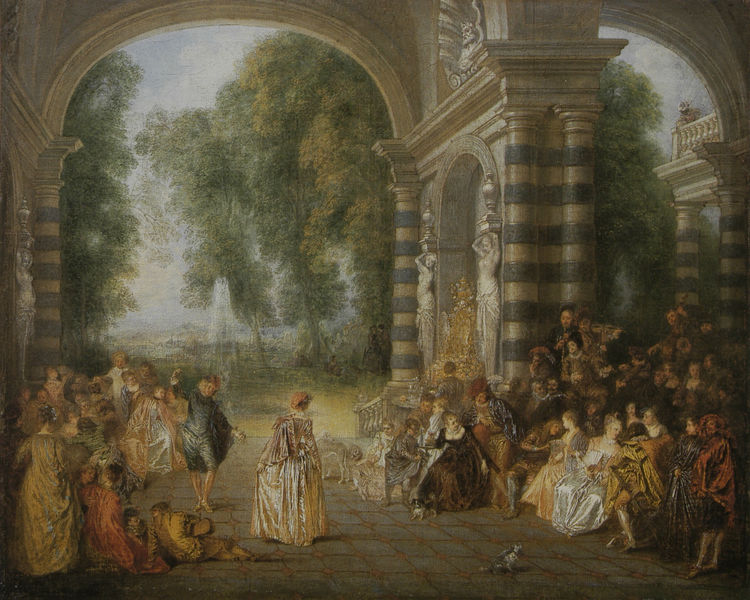
Titel: Les plaisirs du bal, Ballfreuden
Künstler: Antoine Watteau
Standort: Dulwich
Institution: The Govenors of the Dulwich Picture Gallery
Schlagwörter: baum, blau, gemälde, gruppe, himmel, mann, wasser, weiß, bäume, frauen, gelb, grün, landschaft, menschen, ocker, see, sitzen, teich, braun, bunt, damen, elegant, frau, grau, kleid, kleider, licht, männer, orange, pfeiler, schwarz, szene, säule, säulen, anlage, dame, gebäude, gras, hund, hunde, park, rot, schloss, tier, tiere, weg, ball, beige, fest, gesellschaft, leute, tanz, architektur, barock, kleidung, stehen, steine, natur, brüstung, sonne, boden, gold, sitzend, stehend, adel, gewänder, kind, personen, aufführung, gesang, musik, publikum, theater, rokoko, schön, seide, wald, brunnen, garten, skulptur, springbrunnen, statue, adelige, balkon, hündchen, terrasse, liegen, ansicht, bogen, perspektive, pflaster, fußboden, zuschauer, sonnenlicht, farbe, nautr, hof, wetter, könig, essen, freizeit, vasen, geländer, tor, halle, schauspiel, bögen, spiel, katze, arkade, narr, burg, palast, torbogen, balustrade, fliesen, herrscher, arkaden, kapitelle, stück, tore, skulpturen, statuen, sänger, chien, kostüme, hofgesellschaft, tempel, watteau, königin, korbbogen, katzen, pavillion, karyatiden, lange kleider, lisenen, colonne, chat, architecture, colonnes, tanzpaar, arbres, gerede, oiseau, musikanten, sculpture, steinfliesen, tanu, fontaine, hermen, costumes, atlanten, danse, voûte, rembrandt, personnages, tant, partie, fontane, fete galante, karyatieden, kleiderrt, spielleute, paysages, hubert robert